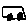
Label: car